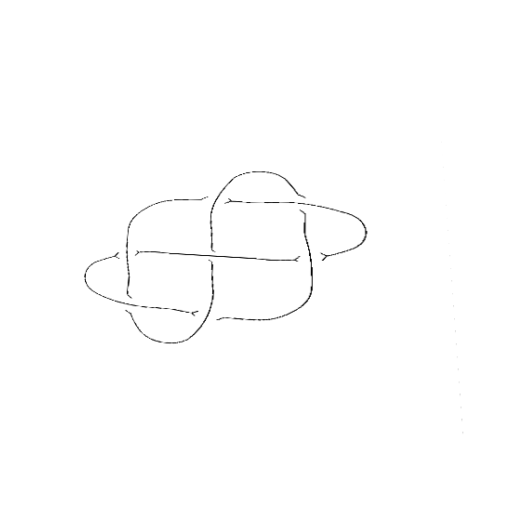
Crossing number: 7